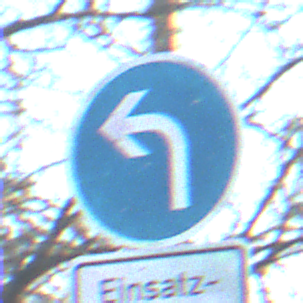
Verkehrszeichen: VorgeschriebeneFahrtrichtungLinks
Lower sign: BesondereFahrzeugeUndTransportgueter3
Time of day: MorningAfternoon
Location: Outdoor (Nature)
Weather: Clear
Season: NotSpecified
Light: Natural